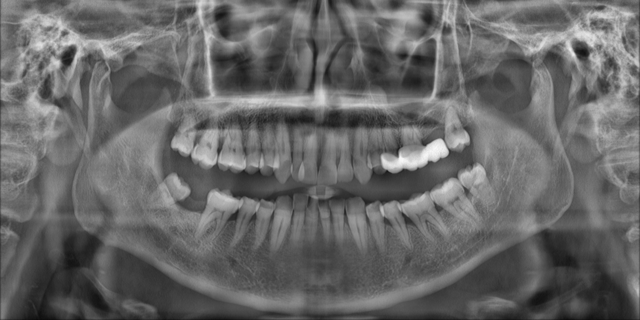
adult